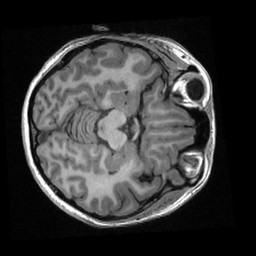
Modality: T1w
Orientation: axial
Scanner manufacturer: ge
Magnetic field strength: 3 T
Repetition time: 0.007684 s
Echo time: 0.002936 s